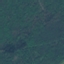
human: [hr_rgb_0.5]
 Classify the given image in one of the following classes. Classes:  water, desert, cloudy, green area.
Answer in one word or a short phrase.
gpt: green area